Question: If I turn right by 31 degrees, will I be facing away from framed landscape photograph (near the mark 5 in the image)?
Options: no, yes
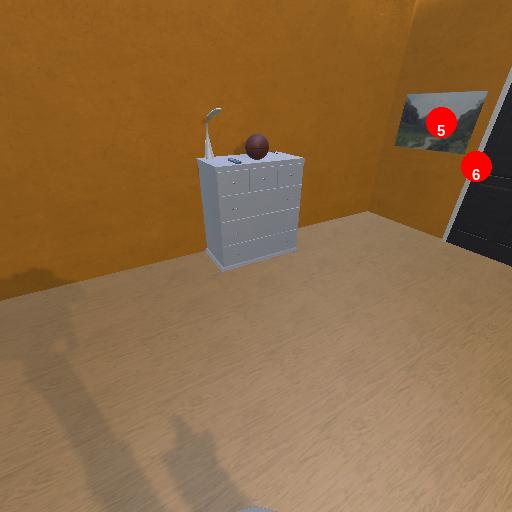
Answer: no